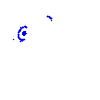
Particle: kaon